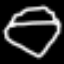
Label: diamond